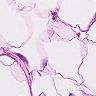
Metastatic tissue present: no